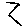
Label: zigzag